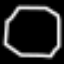
Label: octagon